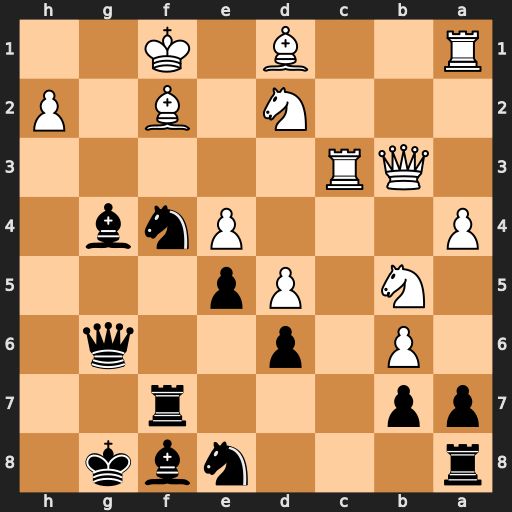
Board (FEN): r3nbk1/pp3r2/1P1p2q1/1N1Pp3/P3Pnb1/1QR5/3N1B1P/R2B1K2
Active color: b
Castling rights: -
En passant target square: -
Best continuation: Bxd1 Rxd1 Qg2+